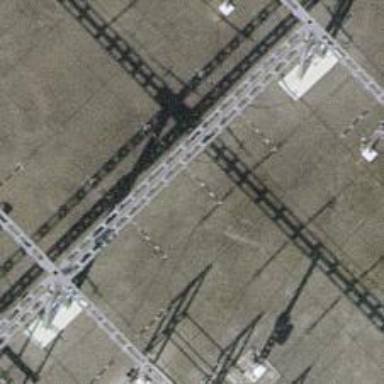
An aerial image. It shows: Insulator used in power equipment.